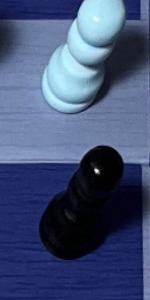
Label: Pawn_Black